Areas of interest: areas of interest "Dongchuan New Street Market (Sports East Market)"
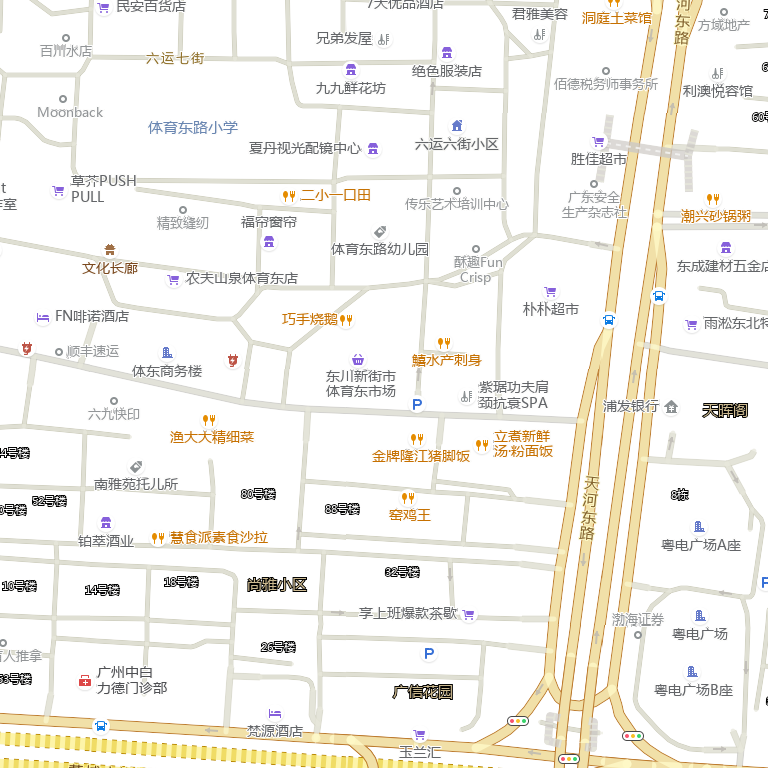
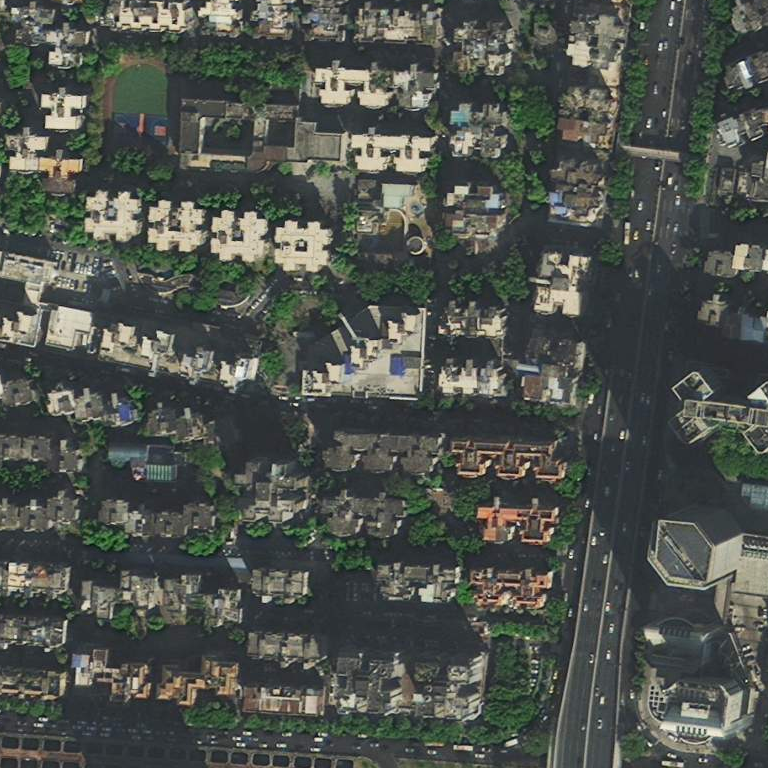